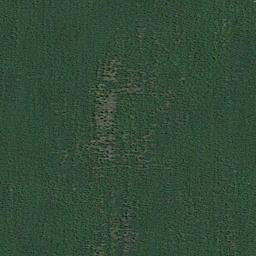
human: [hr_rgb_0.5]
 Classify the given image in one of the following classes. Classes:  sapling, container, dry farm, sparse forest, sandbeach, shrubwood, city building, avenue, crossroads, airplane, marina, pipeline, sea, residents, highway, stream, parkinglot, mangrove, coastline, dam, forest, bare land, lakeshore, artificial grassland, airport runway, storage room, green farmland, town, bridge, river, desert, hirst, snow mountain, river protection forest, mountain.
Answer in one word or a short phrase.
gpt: artificial grassland